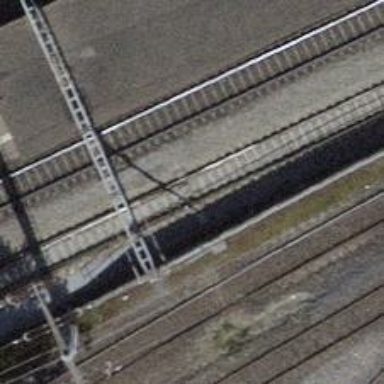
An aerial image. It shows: Railway switch.